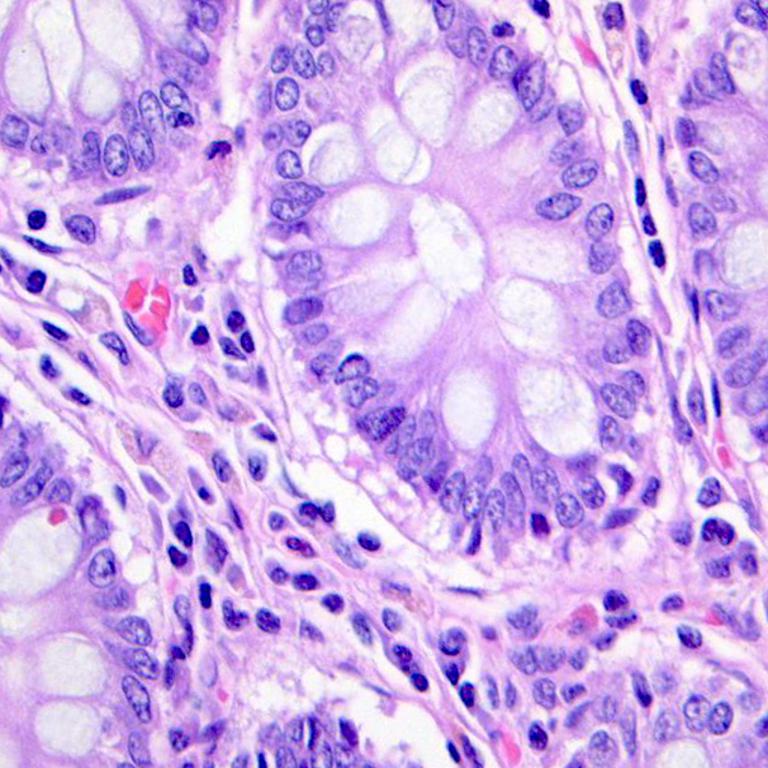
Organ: colon
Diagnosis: benign